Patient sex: F
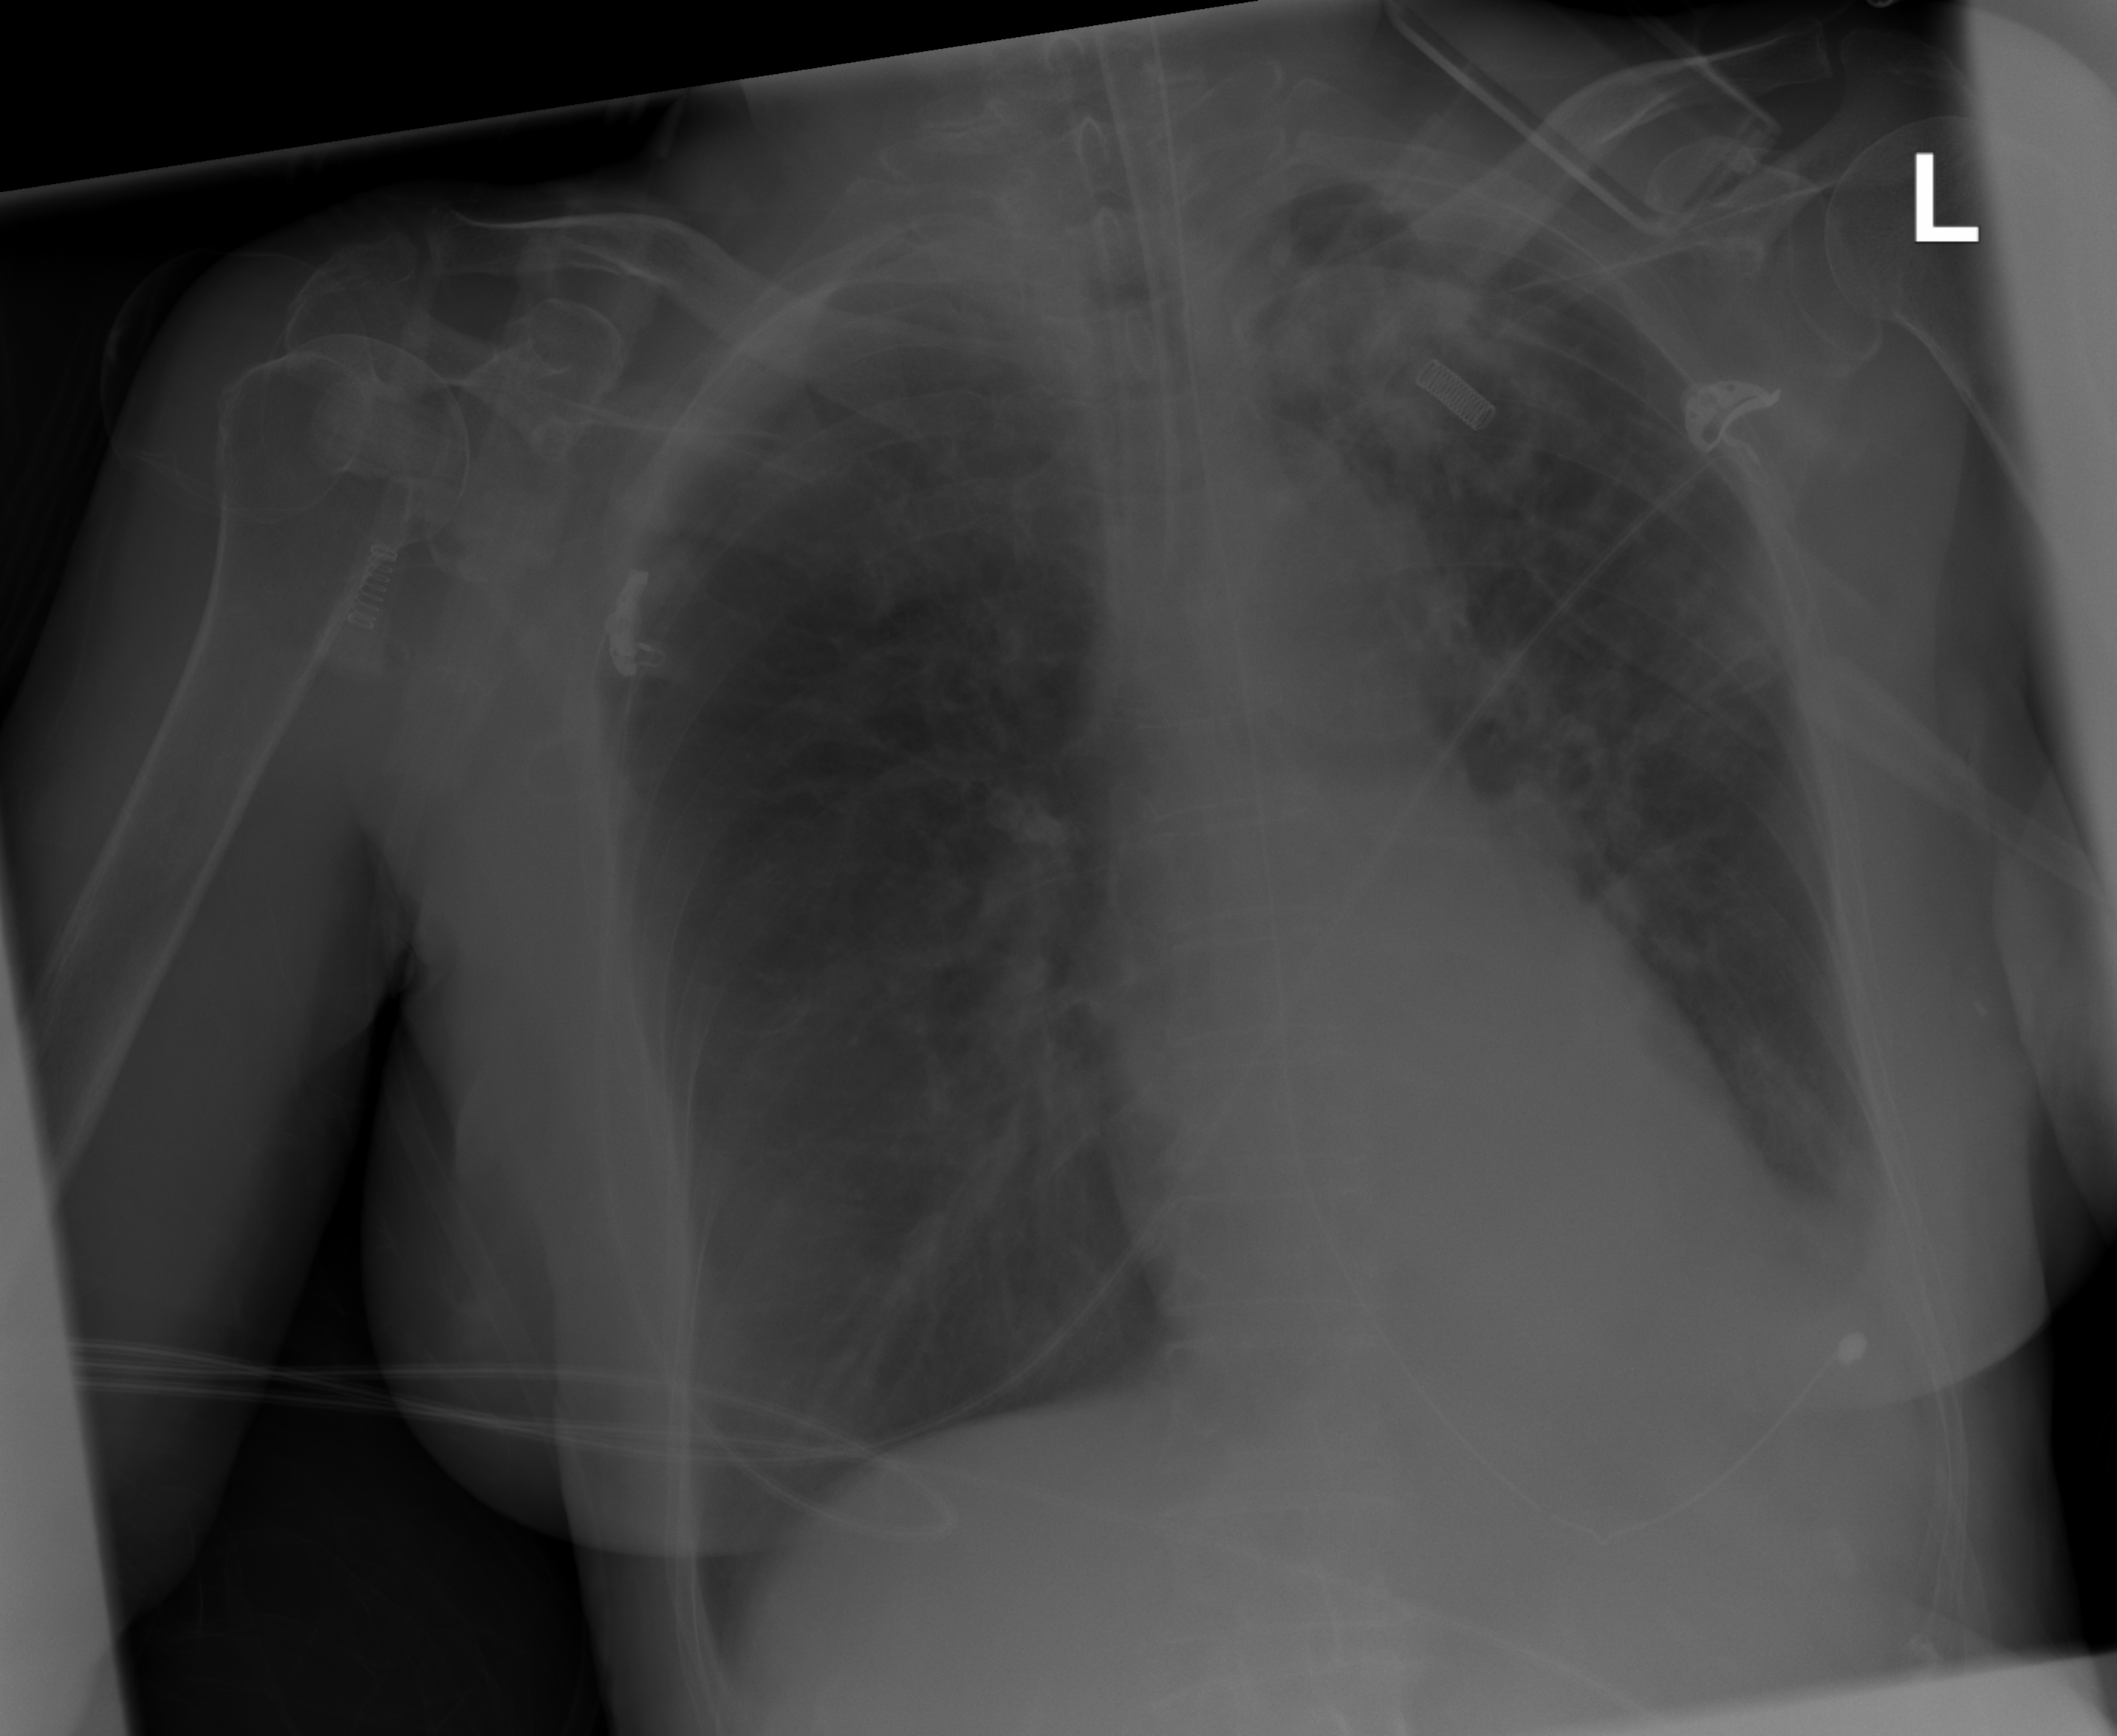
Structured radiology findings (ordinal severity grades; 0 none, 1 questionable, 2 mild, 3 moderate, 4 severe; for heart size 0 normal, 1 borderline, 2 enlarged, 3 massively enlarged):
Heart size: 0
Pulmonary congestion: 2
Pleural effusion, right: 0
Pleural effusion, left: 2
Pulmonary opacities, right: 1
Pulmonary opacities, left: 2
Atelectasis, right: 2
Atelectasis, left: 1